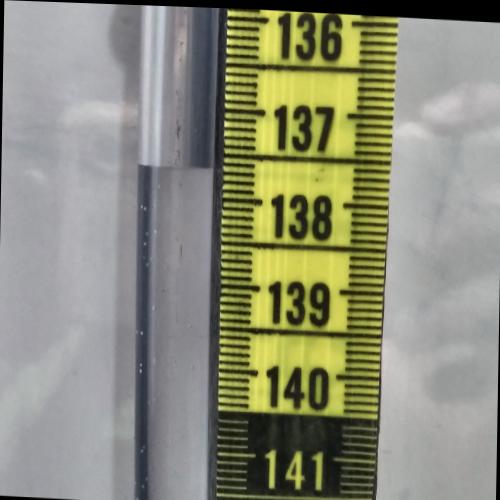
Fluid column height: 137.7 cm